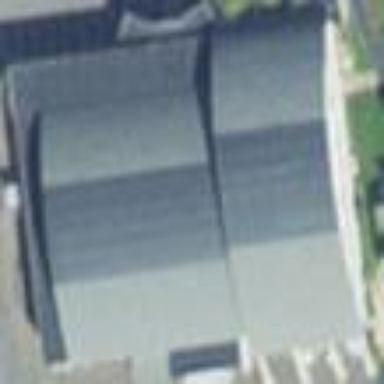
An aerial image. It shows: Building.